Aerial crown-view tile of a tropical tree (Barro Colorado Island, Panama), acquired 20250715:
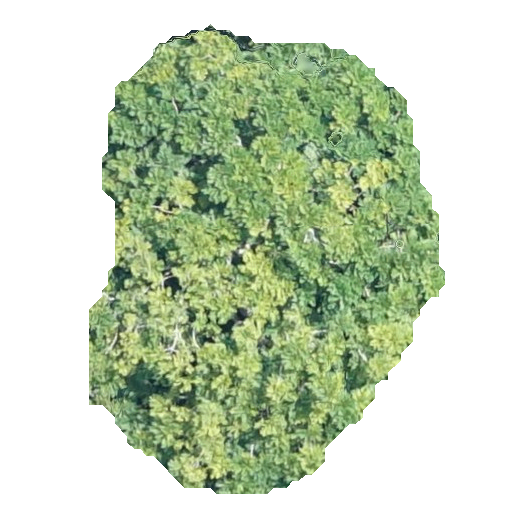
Species: Jacaranda copaia
GBIF accepted scientific name: Jacaranda copaia
Crown area: 185.543 m²